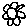
Label: flower